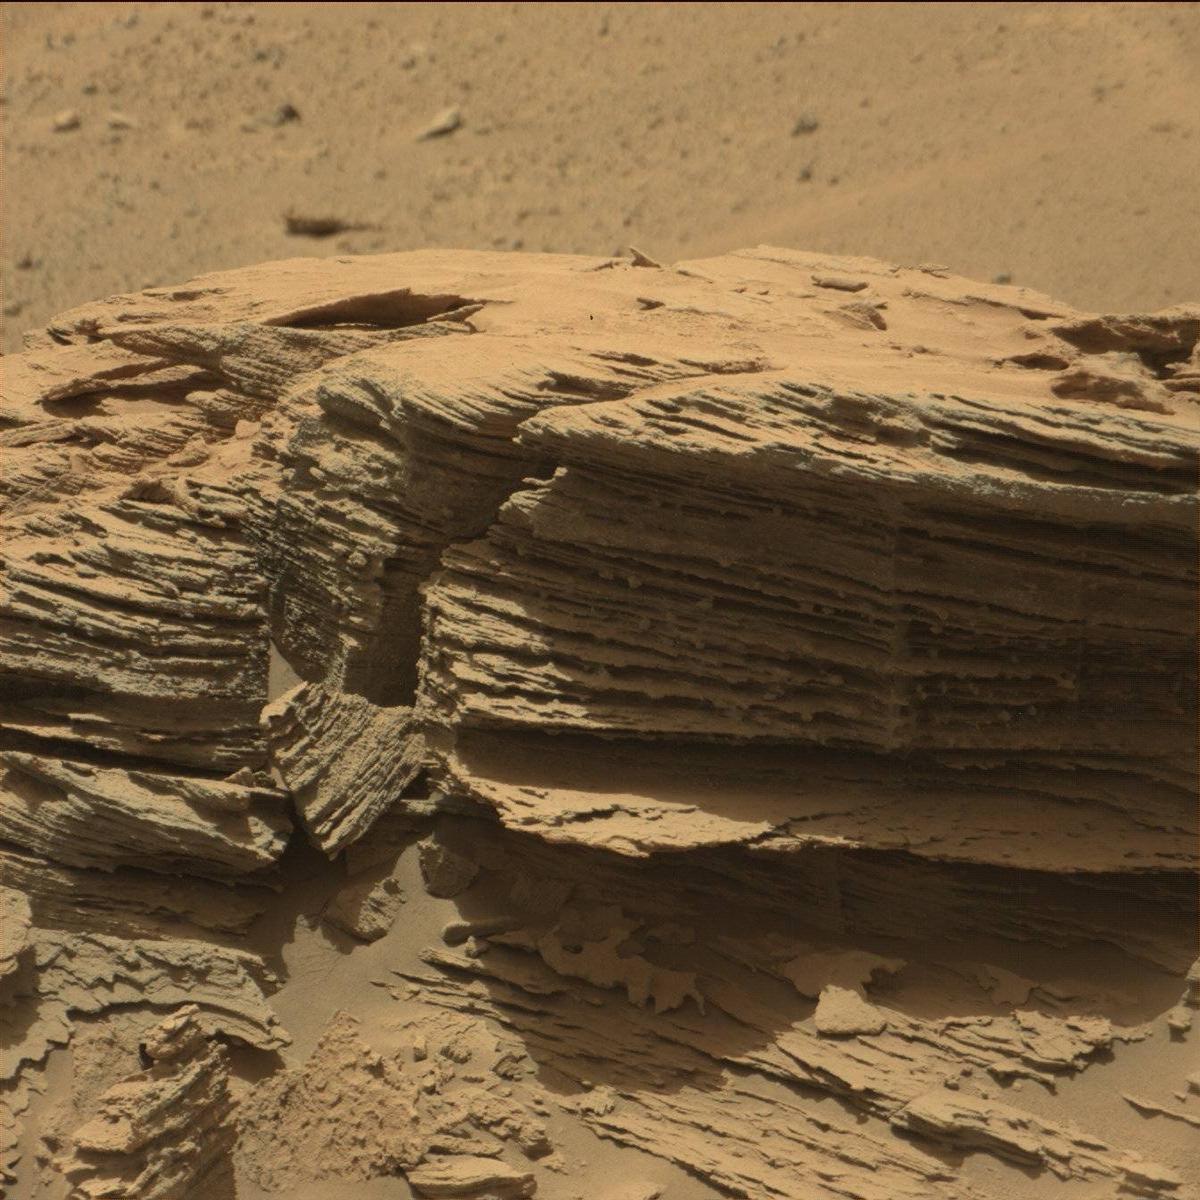
Terrain classes present: Bedrock, Sand / Soil